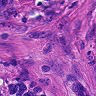
Metastatic tissue present: yes